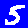
Digit: 5